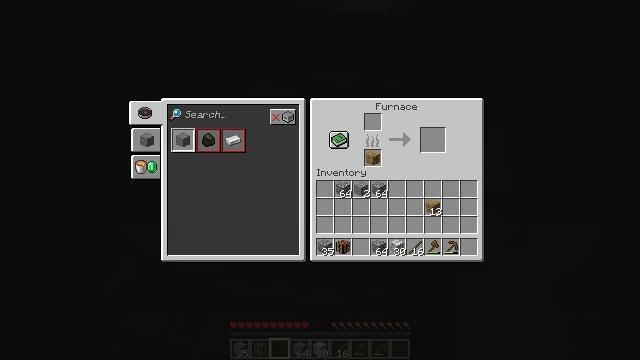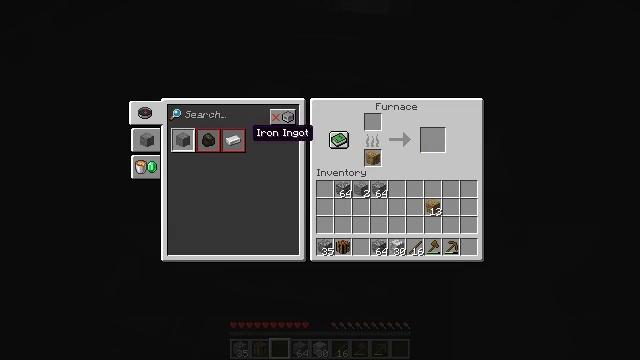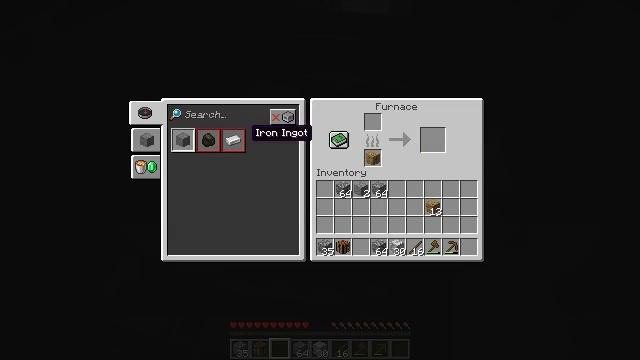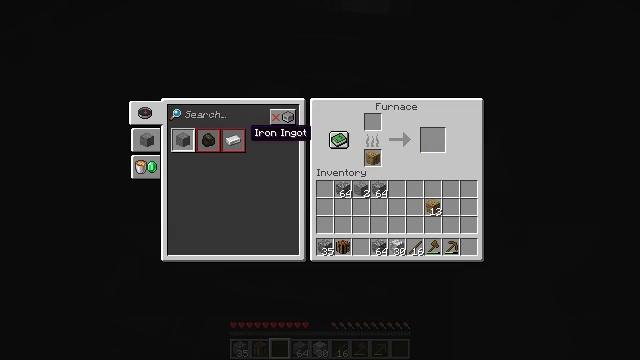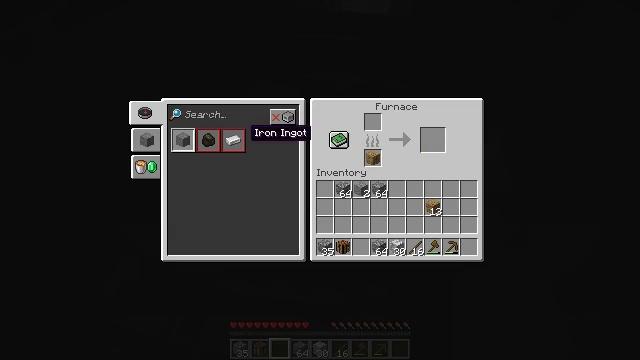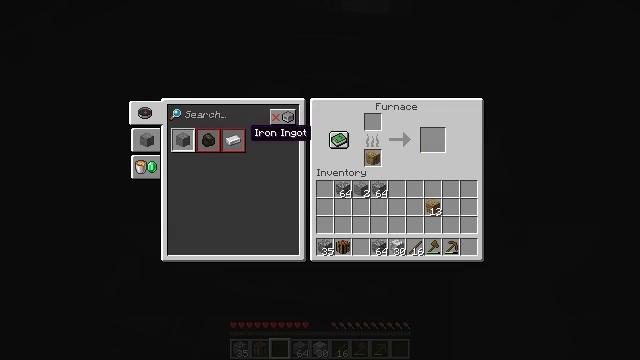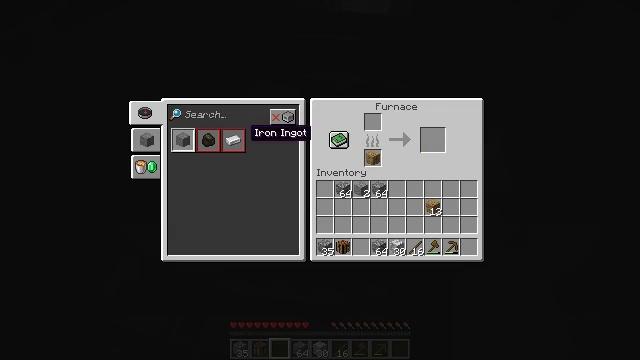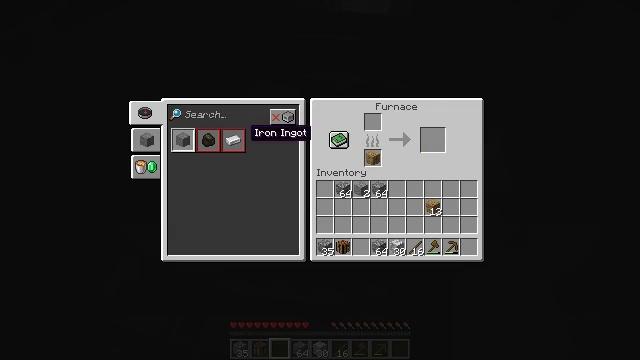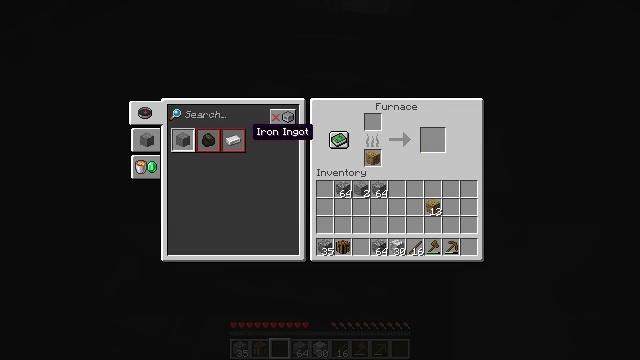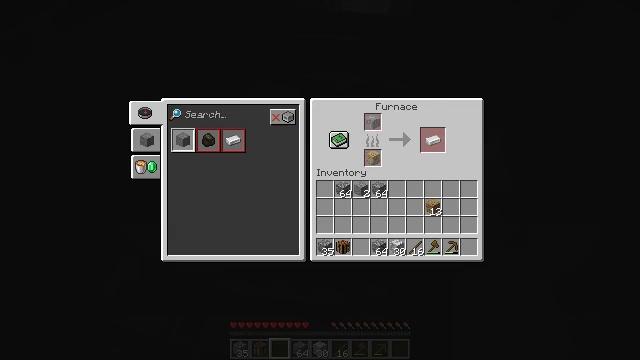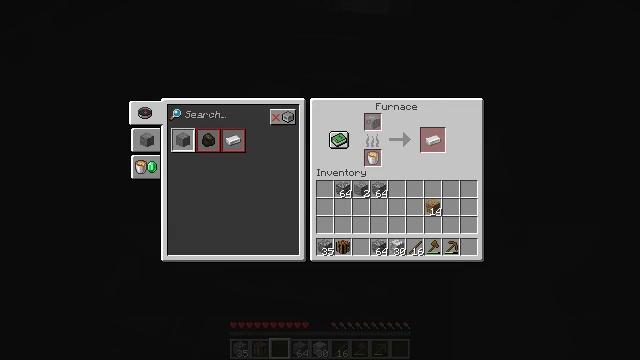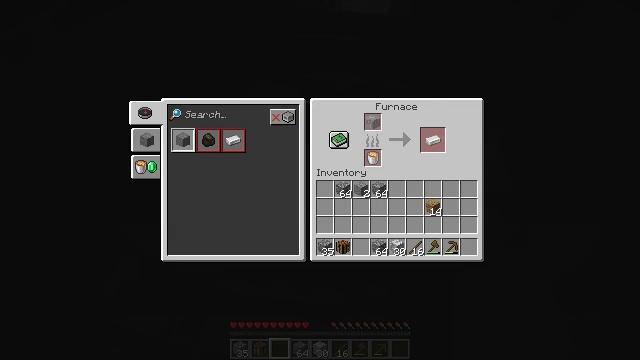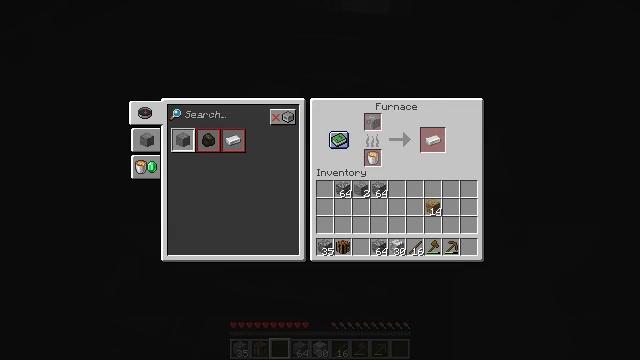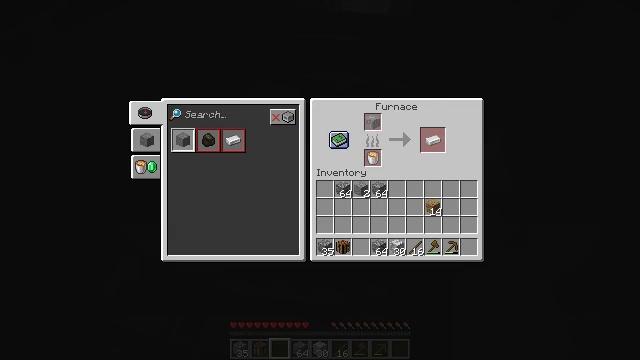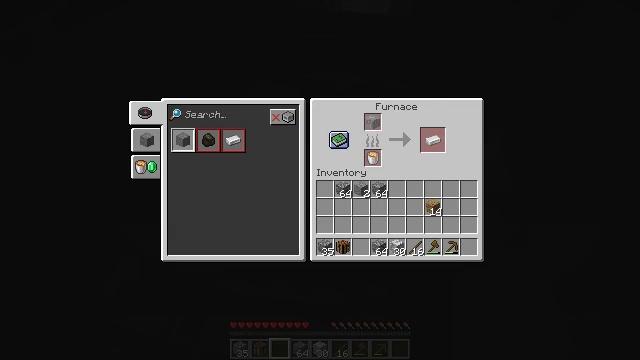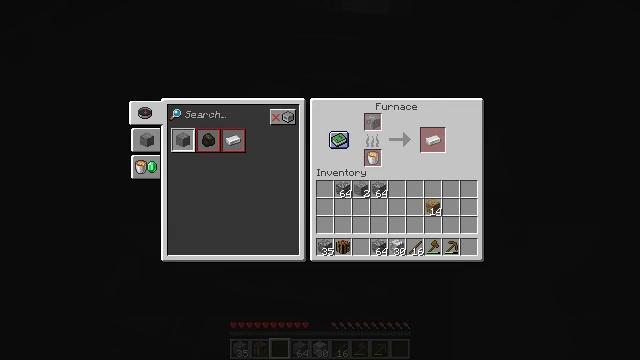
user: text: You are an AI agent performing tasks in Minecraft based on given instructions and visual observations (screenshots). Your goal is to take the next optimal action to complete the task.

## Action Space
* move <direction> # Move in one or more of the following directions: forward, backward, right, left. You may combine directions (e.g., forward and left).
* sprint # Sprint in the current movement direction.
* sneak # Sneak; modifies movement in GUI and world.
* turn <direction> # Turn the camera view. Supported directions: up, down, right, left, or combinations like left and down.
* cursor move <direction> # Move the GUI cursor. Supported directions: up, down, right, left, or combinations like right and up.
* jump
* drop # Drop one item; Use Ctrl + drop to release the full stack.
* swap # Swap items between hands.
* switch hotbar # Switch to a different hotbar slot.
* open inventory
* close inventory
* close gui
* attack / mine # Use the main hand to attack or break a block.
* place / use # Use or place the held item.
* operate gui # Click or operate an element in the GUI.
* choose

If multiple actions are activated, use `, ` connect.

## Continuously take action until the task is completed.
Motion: motion action
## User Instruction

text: Remove the furnace from its place.
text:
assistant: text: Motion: no_op
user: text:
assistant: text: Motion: sneak
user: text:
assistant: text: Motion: sneak
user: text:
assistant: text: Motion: sneak
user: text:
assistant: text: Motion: sneak, cursor move left
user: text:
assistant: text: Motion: sneak
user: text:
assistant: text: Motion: sneak
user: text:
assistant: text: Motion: sneak
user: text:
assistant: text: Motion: sneak, operate gui
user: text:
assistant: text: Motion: sneak, operate gui
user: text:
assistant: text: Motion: sneak, operate gui
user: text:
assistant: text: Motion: sneak
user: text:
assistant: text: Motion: no_op
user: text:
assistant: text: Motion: cursor move right
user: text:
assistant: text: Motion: cursor move right
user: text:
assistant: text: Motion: cursor move right
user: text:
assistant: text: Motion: cursor move right
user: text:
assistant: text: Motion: no_op
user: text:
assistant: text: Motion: no_op
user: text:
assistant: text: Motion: cursor move right
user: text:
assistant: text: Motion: no_op
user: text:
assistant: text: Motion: no_op
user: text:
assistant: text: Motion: no_op
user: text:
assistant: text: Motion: no_op
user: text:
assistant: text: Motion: no_op
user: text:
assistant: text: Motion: no_op
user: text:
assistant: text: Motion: no_op
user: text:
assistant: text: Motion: operate gui
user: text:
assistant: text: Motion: operate gui
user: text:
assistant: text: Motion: operate gui